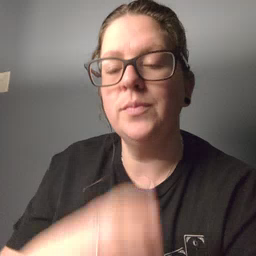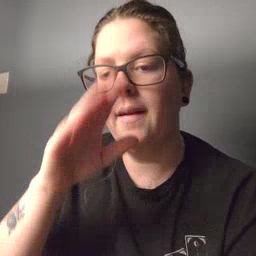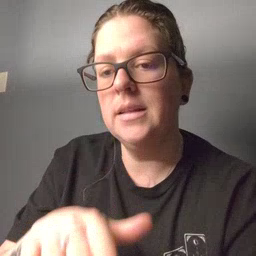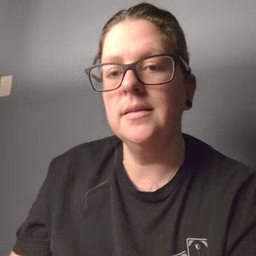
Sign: elephant